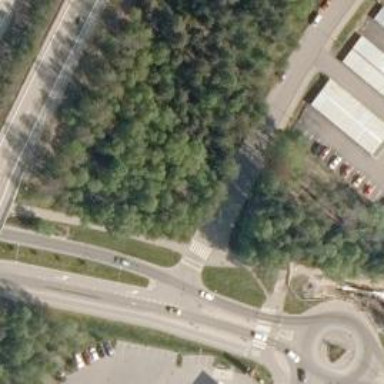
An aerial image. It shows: Marked road crossing.